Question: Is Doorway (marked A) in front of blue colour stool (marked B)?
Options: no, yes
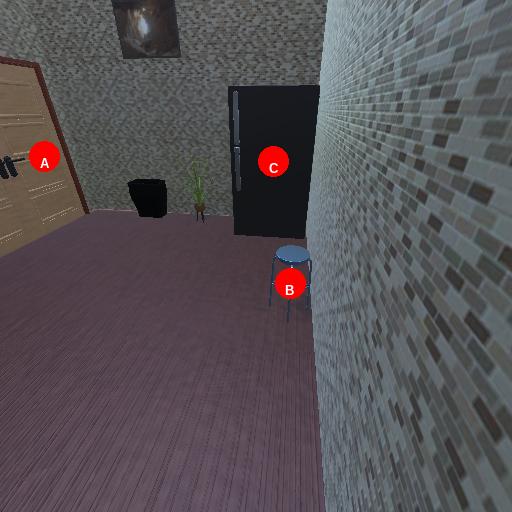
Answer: no